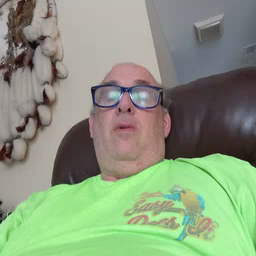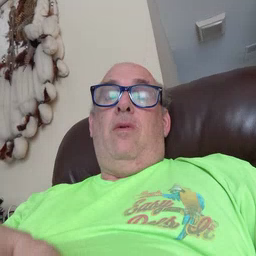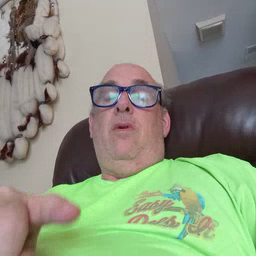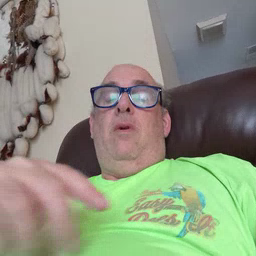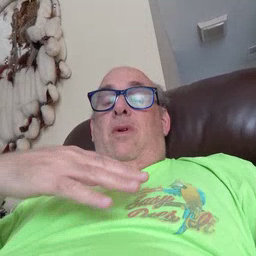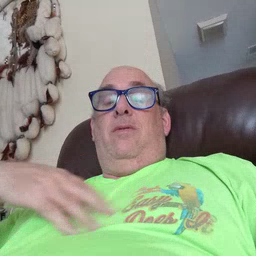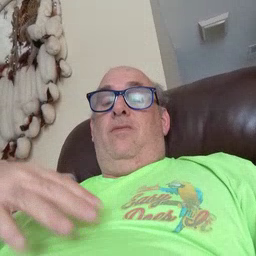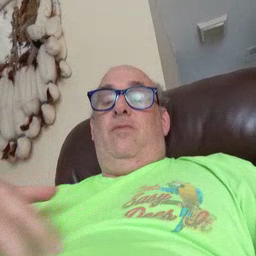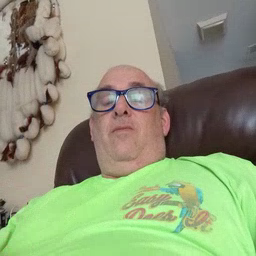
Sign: zebra